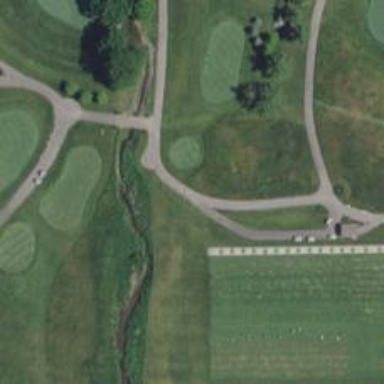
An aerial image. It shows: Service road designated as golf cart path.